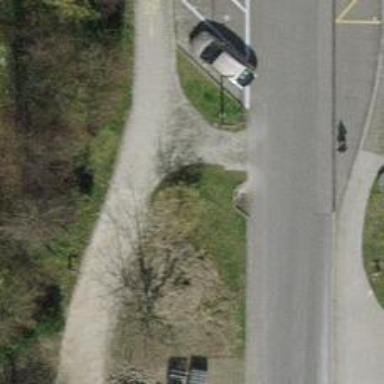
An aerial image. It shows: Footway with surface of fine gravel.